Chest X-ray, AP view. Patient: 21 years old, sex M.
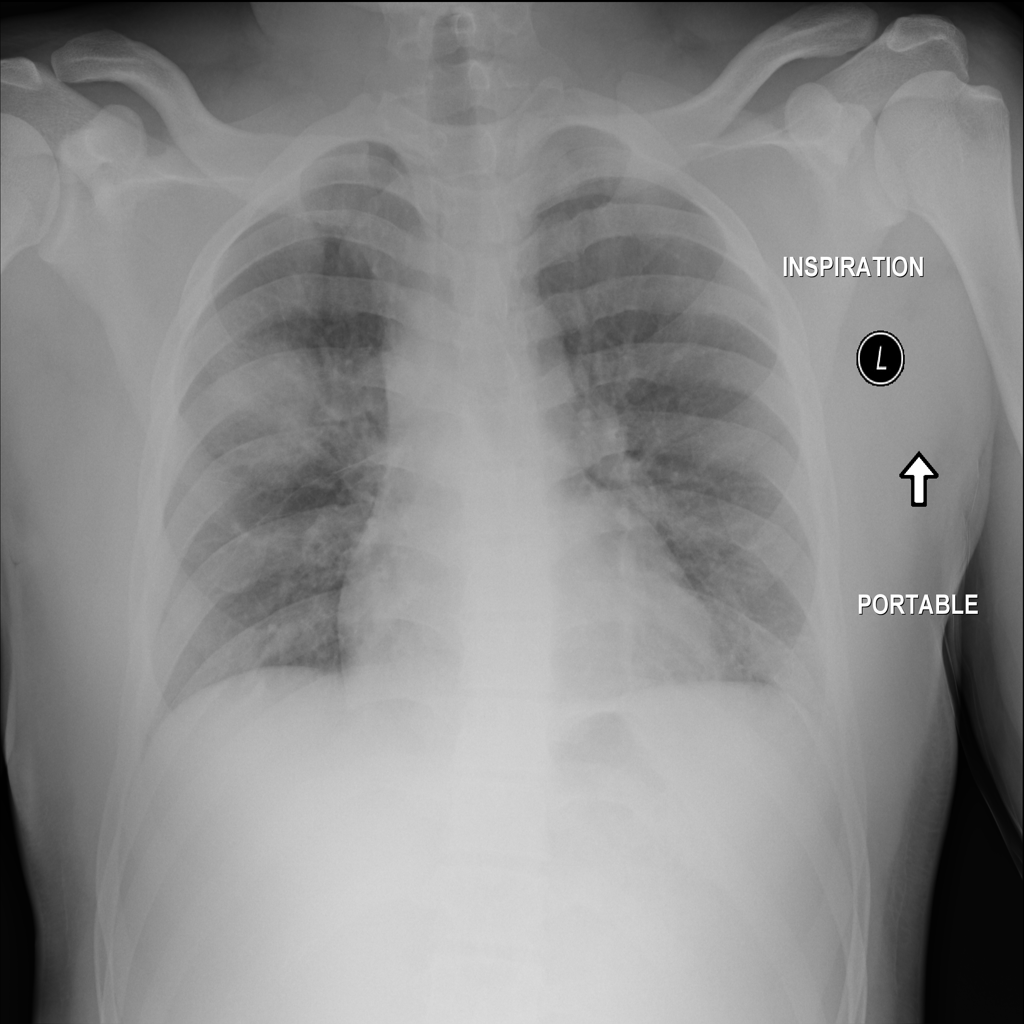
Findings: Infiltration, Mass